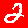
Digit: 2